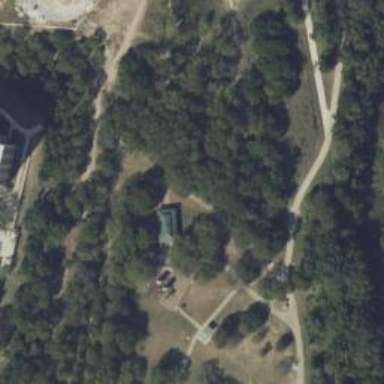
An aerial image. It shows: Disc golf basket.